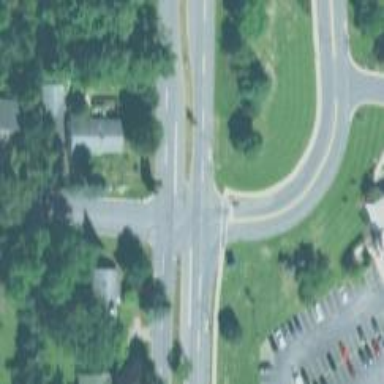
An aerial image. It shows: Road with stop sign.